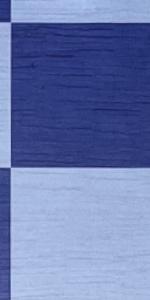
Label: Empty